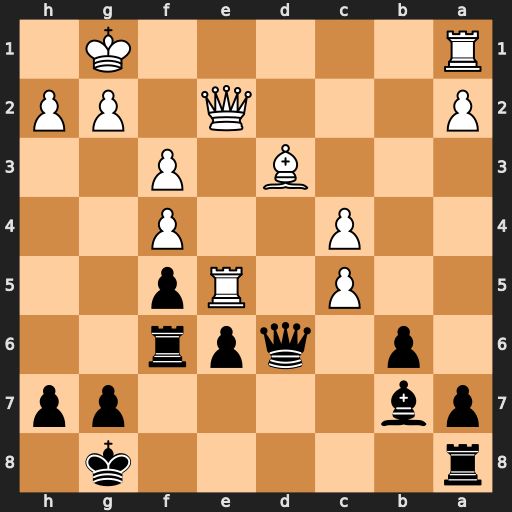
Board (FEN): r5k1/pb4pp/1p1qpr2/2P1Rp2/2P2P2/3B1P2/P3Q1PP/R5K1
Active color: b
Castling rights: -
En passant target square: -
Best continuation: Qd4+ Qe3 Qxa1+